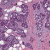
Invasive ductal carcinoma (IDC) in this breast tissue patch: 1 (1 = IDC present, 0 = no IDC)